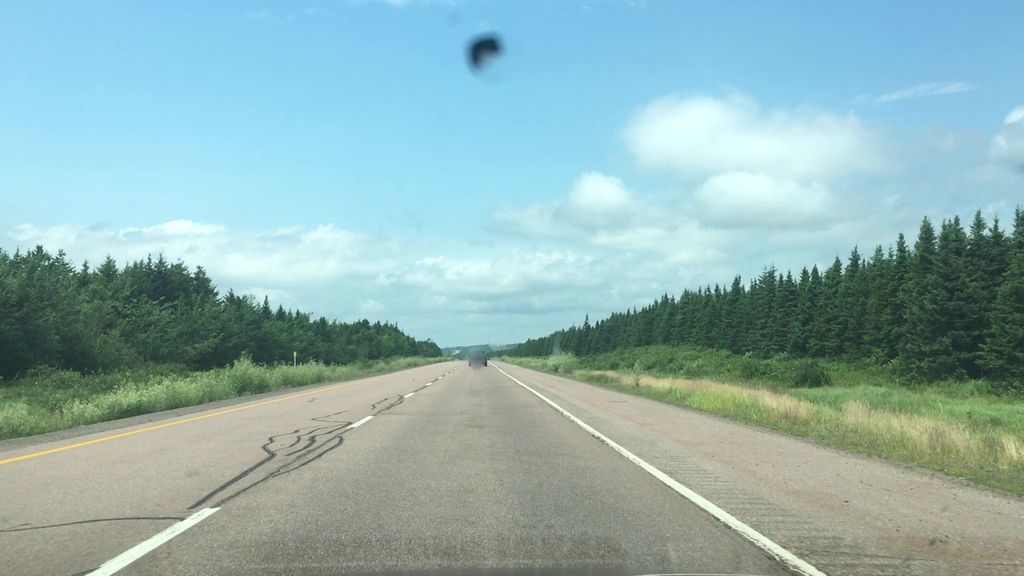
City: charlottetown